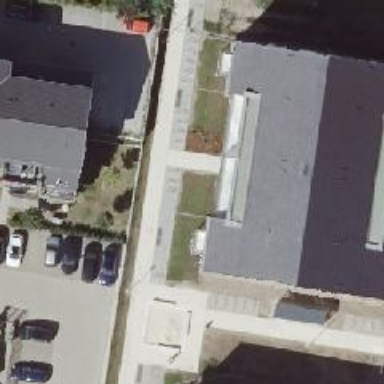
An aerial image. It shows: Gabled roof adorns the apartments building.